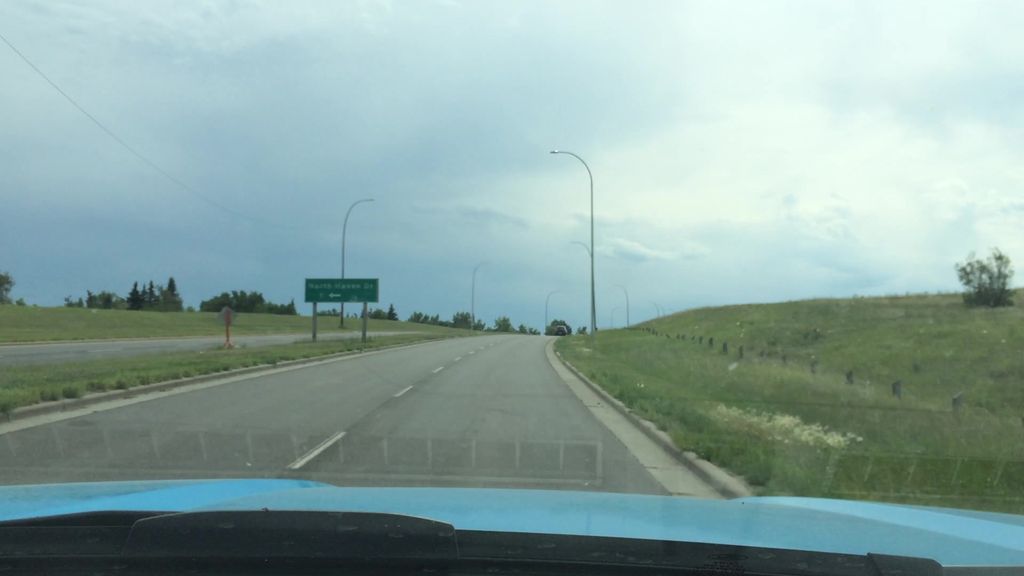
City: calgary